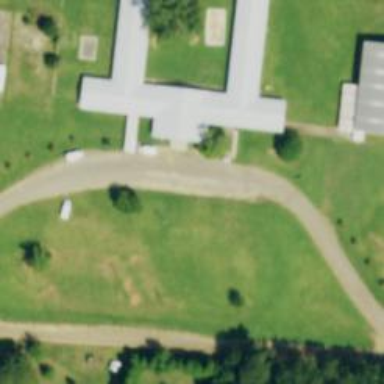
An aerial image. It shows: School.